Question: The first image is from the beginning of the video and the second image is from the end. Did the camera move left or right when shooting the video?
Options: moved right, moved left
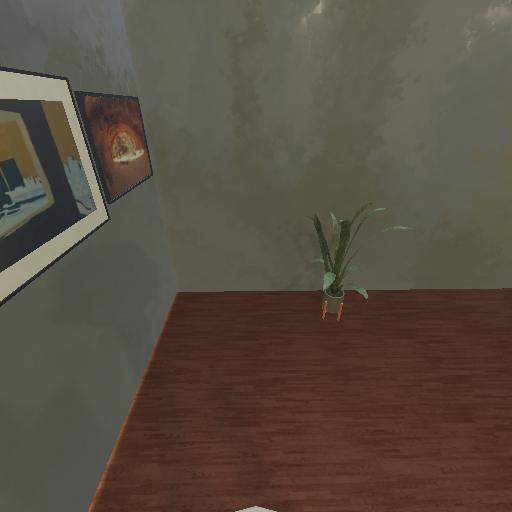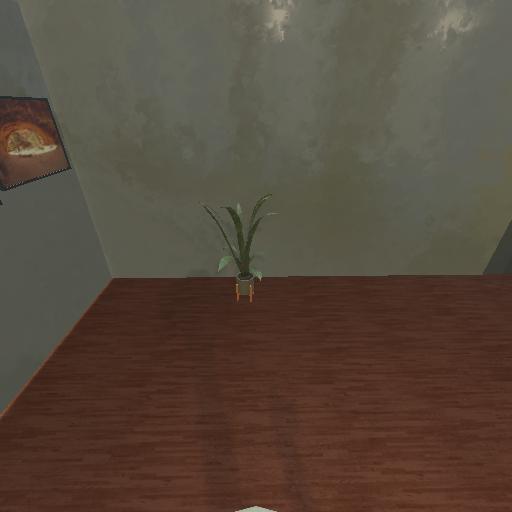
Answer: moved right